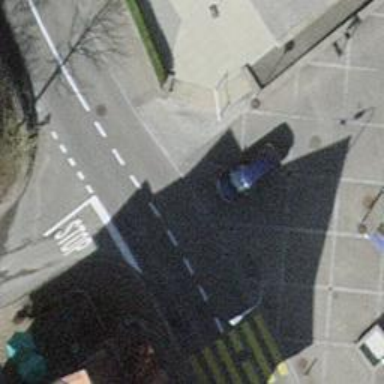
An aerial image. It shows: Smooth asphalt road in residential area.